Question: I want to implement Highcharts into my projects and want to include color coded Points based on Value. If its below 40 it should be red. 40-70 it should be amber and above that it should be Green

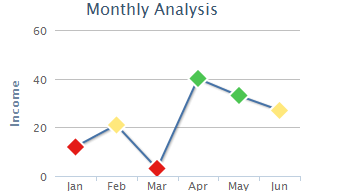
Answer: You'd need to provide additional marker element with appropriate fillColor to each of your data points. Documentation is available <URL>.
Here is an example:
'''
data:[{ marker: { fillColor:'#FF0000' }, y:17}]
'''